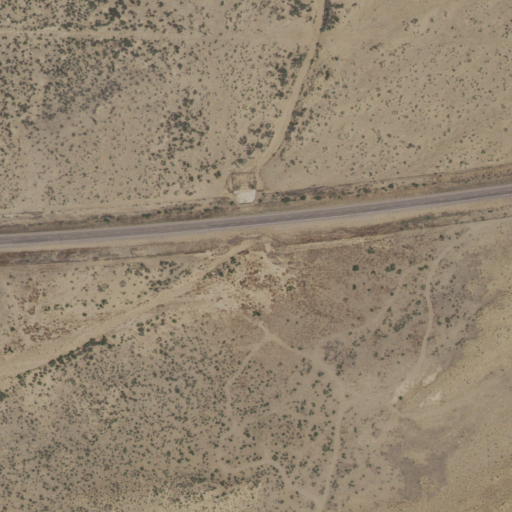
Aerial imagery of valley in New Mexico named Red Water Canyon containing shrub, grassland, open development, and low intensity development